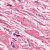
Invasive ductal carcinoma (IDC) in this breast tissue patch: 0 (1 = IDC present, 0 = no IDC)